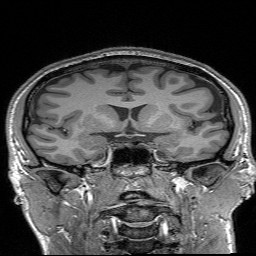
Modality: T1w
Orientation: sagittal
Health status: healthy
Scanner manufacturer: siemens
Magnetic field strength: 3 T